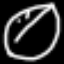
Label: leaf